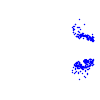
Particle: electron